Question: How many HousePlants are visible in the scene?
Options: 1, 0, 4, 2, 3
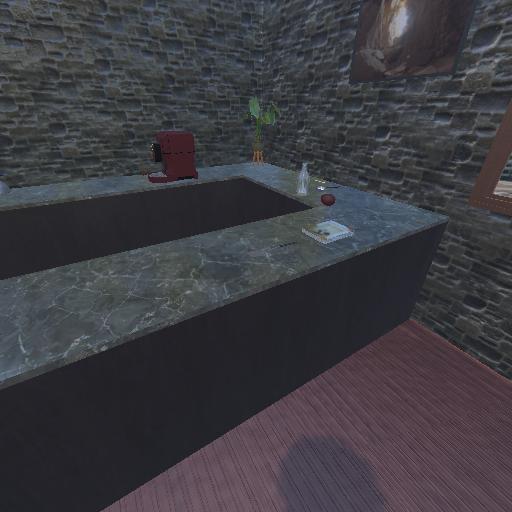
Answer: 1